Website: apple-inc
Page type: review-order
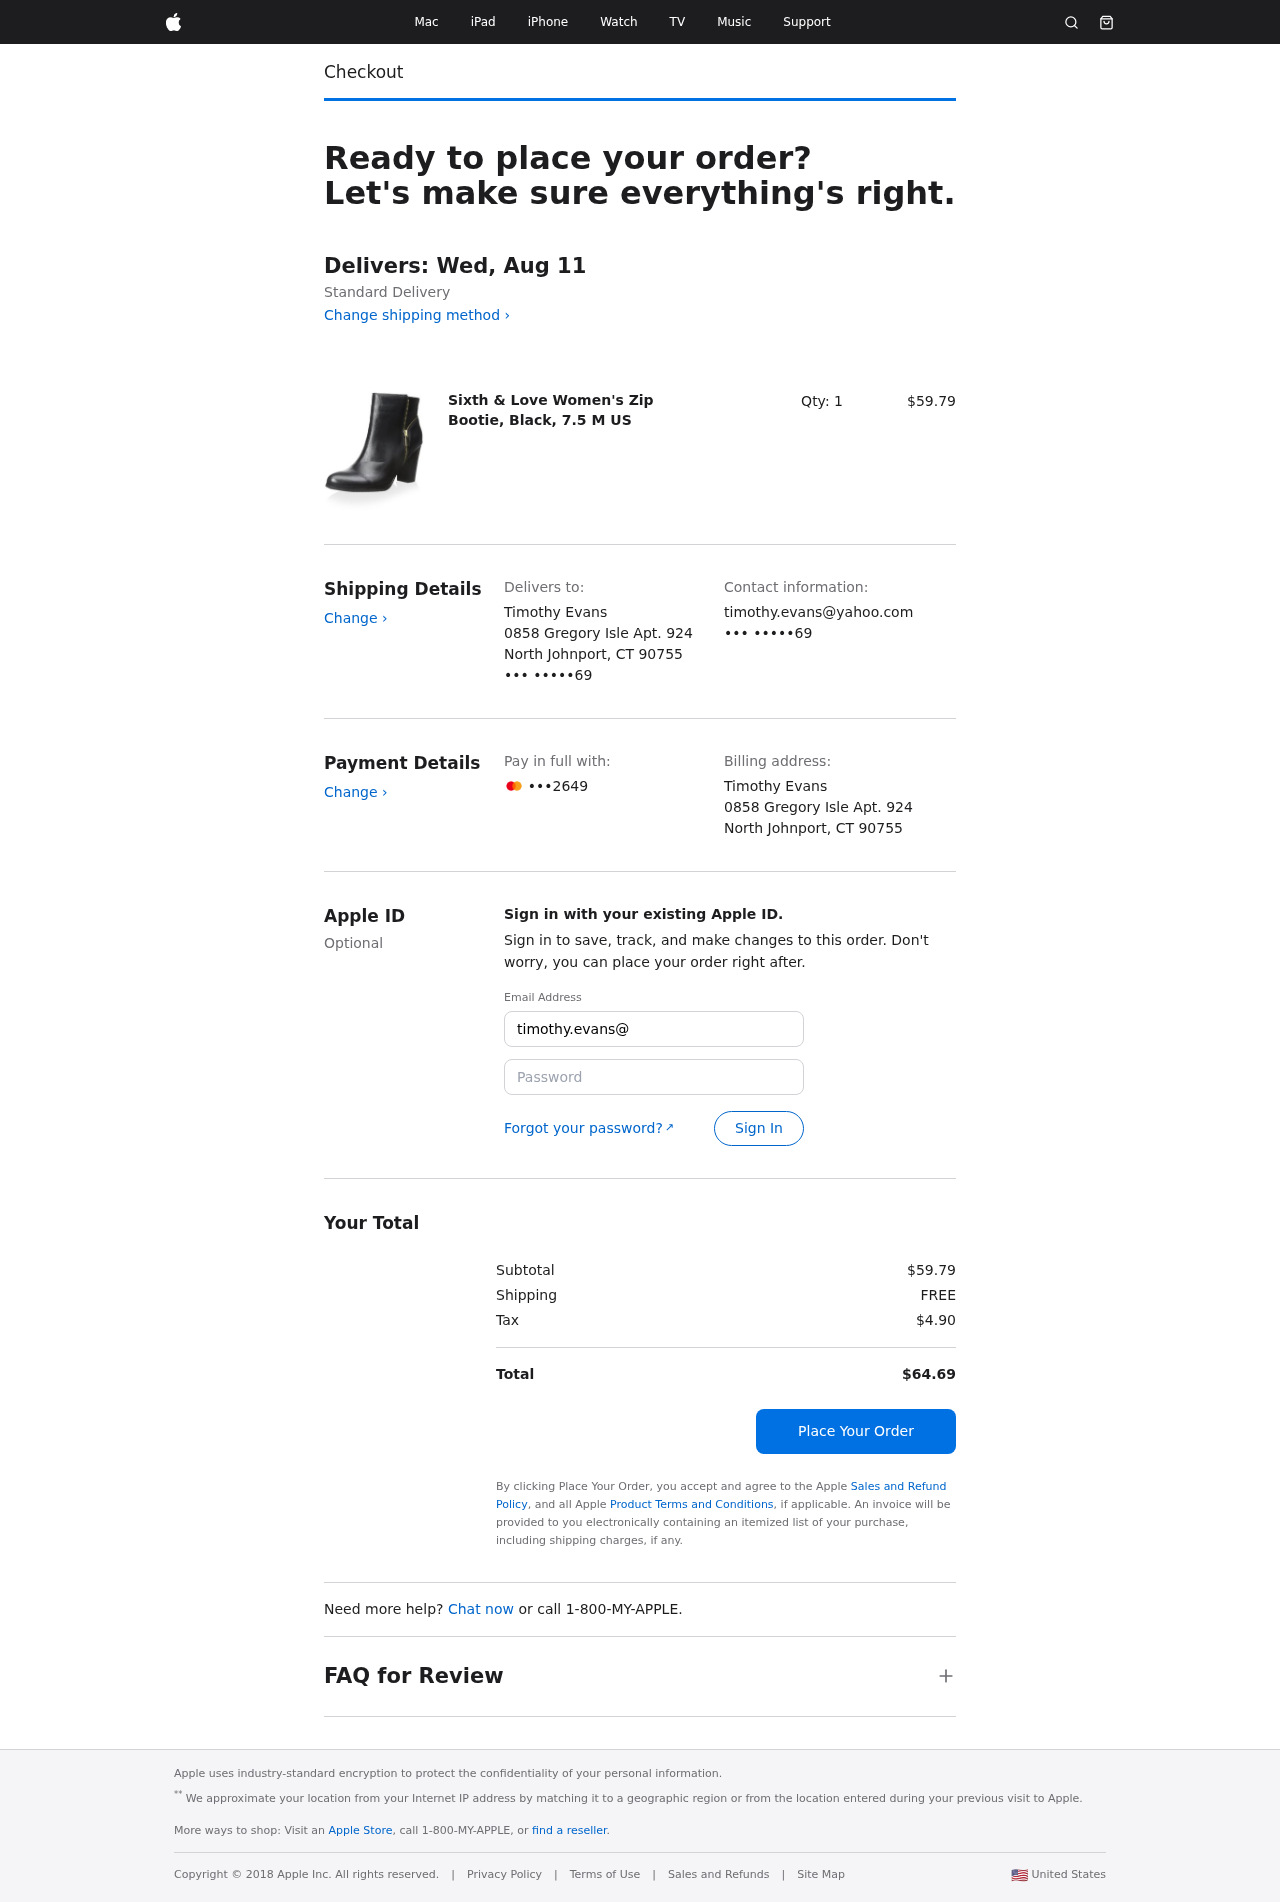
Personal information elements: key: PII_CARD_LAST4
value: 2649
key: PII_CITY_STATE_ZIP
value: North Johnport, CT 90755
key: PII_EMAIL3
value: timothy.evans@yahoo.com
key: PII_FULLNAME
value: Timothy Evans
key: PII_PHONE_SUFFIX
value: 69
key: PII_STREET
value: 0858 Gregory Isle Apt. 924
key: PII_EMAIL2
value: timothy.evans@yahoo.com
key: PII_PHONE_SUFFIX2
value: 69
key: PII_FULLNAME2
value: Timothy Evans
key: PII_STREET2
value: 0858 Gregory Isle Apt. 924
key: PII_CITY_STATE_ZIP2
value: North Johnport, CT 90755
Product elements: key: PRODUCT1_NAME
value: Sixth & Love Women's Zip Bootie, Black, 7.5 M US
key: PRODUCT1_PRICE
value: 59.79
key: PRODUCT1_QUANTITY
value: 1
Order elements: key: ORDER_DELIVERY_DATE
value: Delivers: Wed, Aug 11
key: ORDER_SUBTOTAL
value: $59.79
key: ORDER_SHIPPING_COST
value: FREE
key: ORDER_TAX
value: $4.90
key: ORDER_TOTAL
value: $64.69